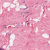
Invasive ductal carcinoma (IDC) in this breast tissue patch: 0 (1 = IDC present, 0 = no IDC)